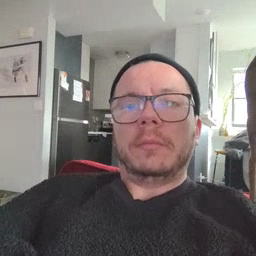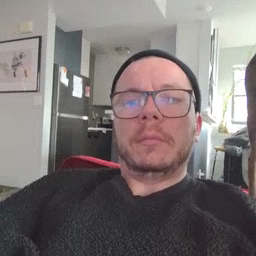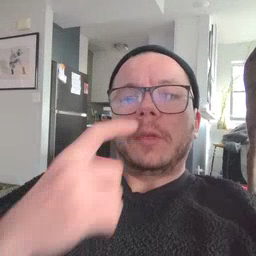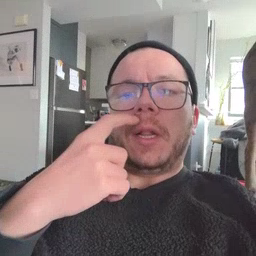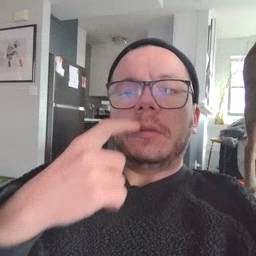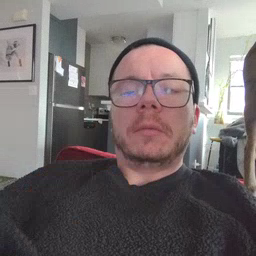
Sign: glasswindow